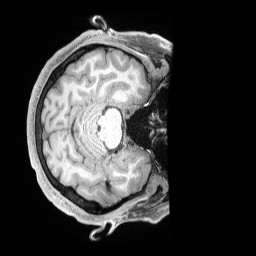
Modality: T1w
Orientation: axial
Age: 39
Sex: male
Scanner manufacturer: siemens
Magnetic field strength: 3 T
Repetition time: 2 s
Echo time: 0.00211 s